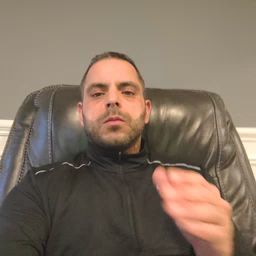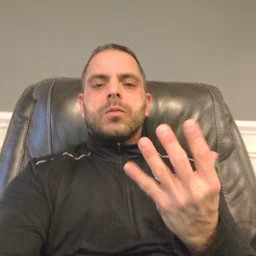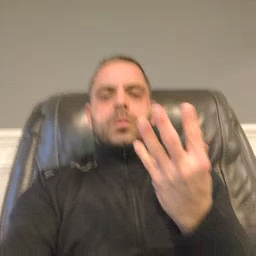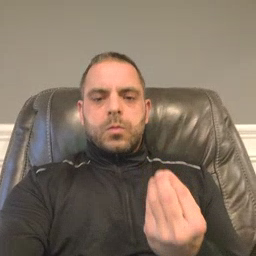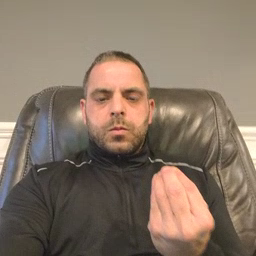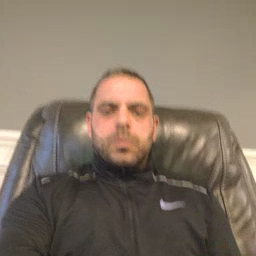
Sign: wet